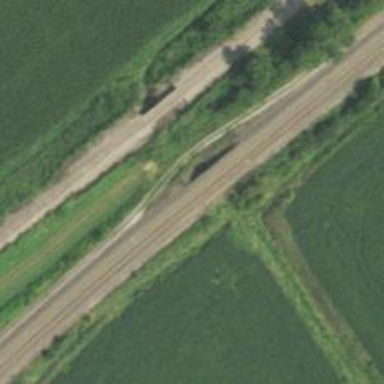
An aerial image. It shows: Railway bridge.